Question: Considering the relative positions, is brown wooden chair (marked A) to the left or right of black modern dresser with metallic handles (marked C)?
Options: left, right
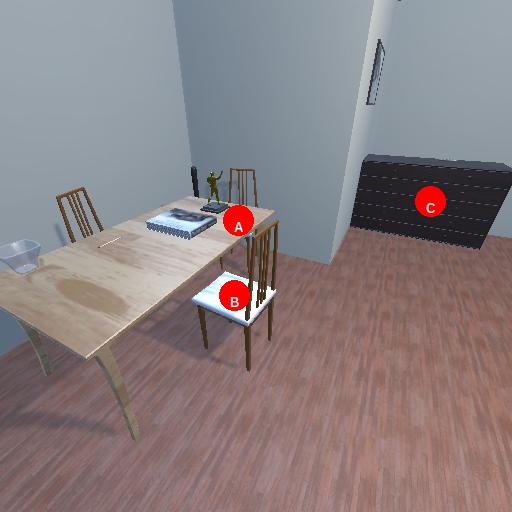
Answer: left